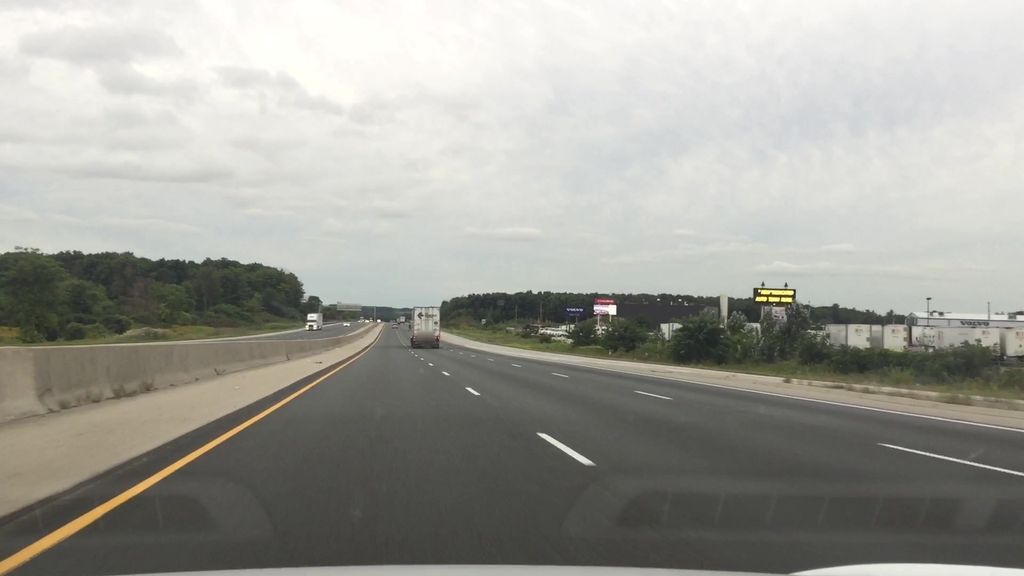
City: kitchener-waterloo